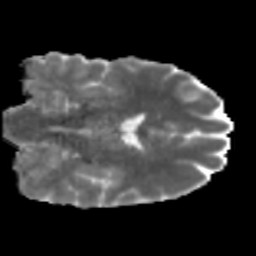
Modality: MD
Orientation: coronal
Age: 46
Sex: male
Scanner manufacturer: siemens
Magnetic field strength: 3 T
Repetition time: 5 s
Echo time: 0.092 s